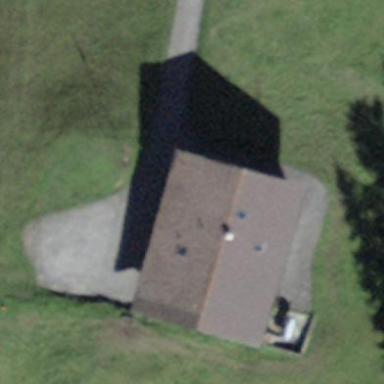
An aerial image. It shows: Farm building.